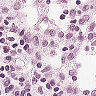
Metastatic tissue present: no